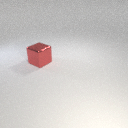
large red metal cube